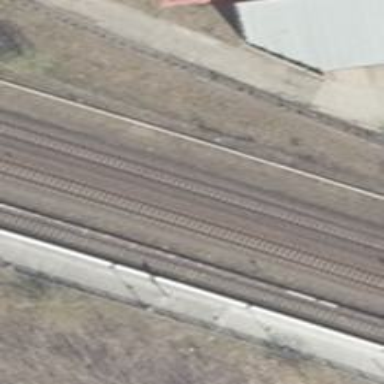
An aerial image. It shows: Railway track with contact line for electrification.